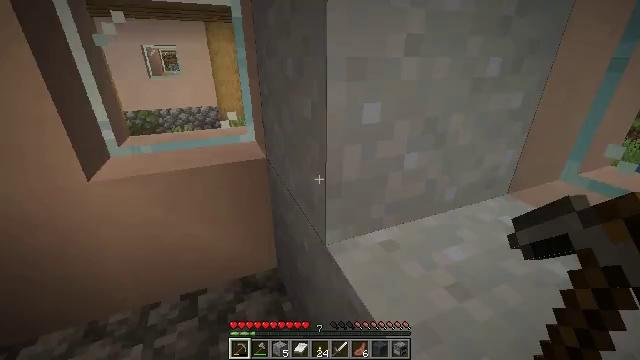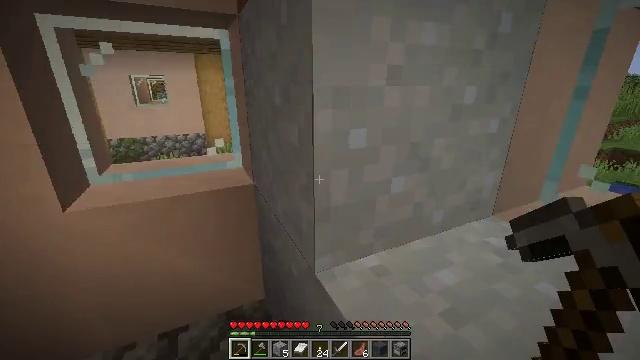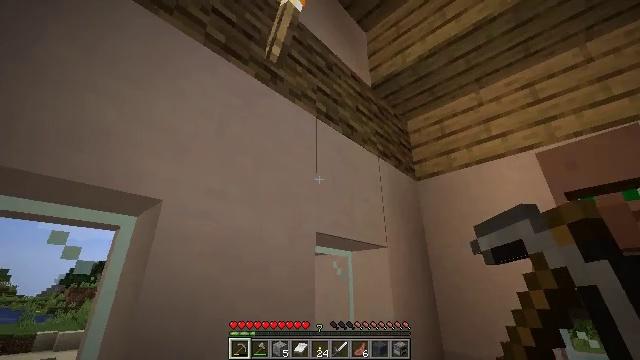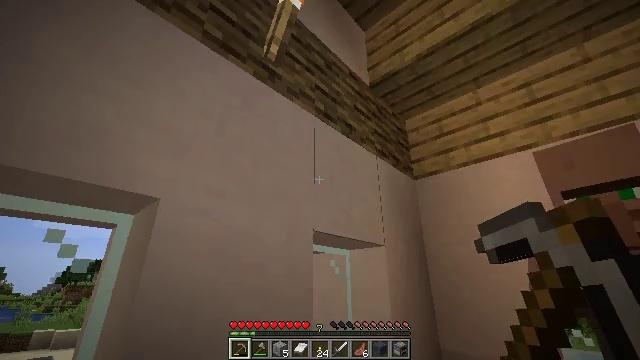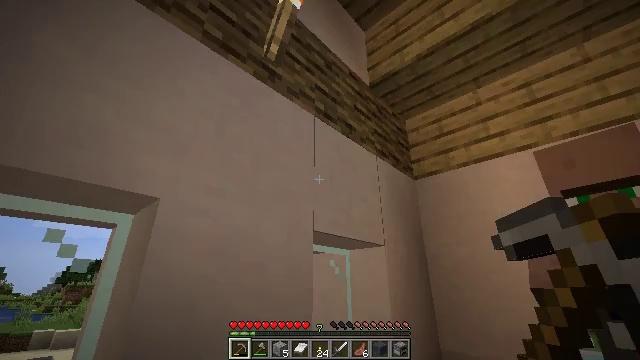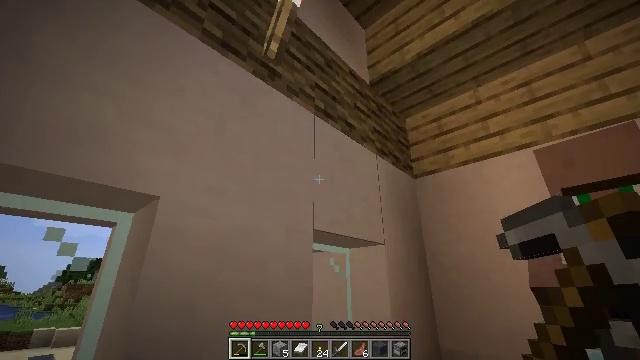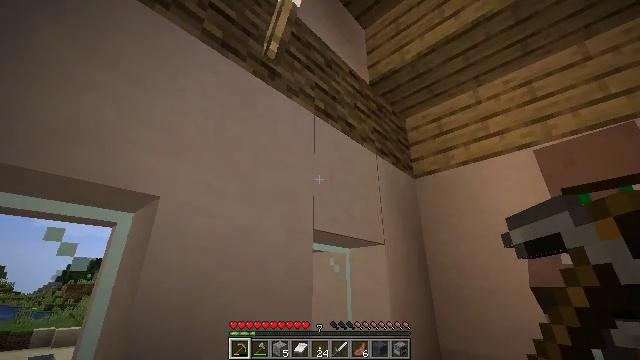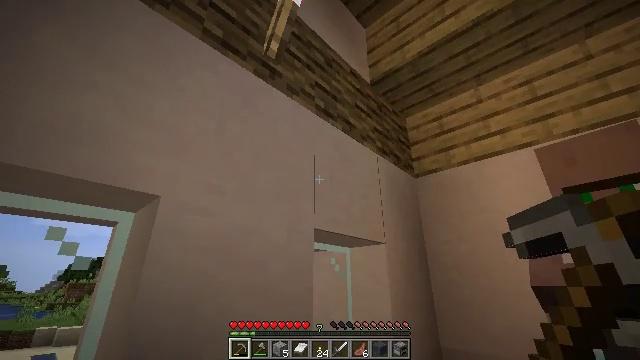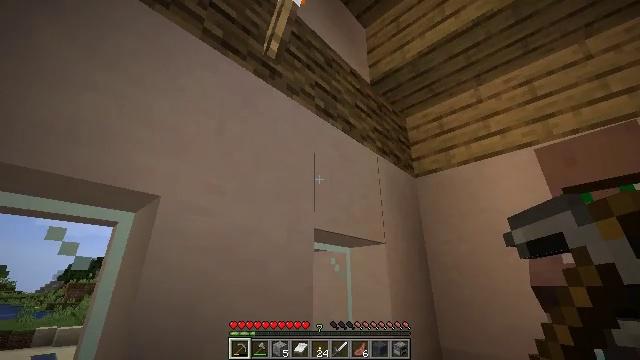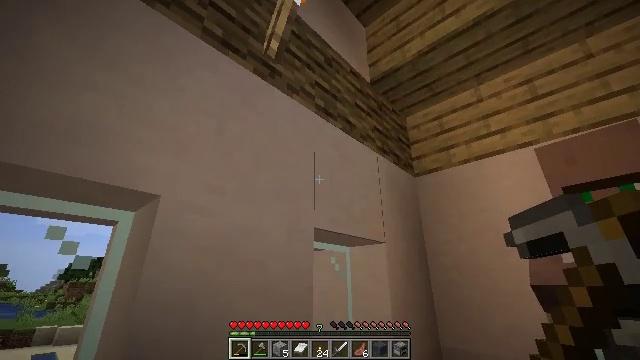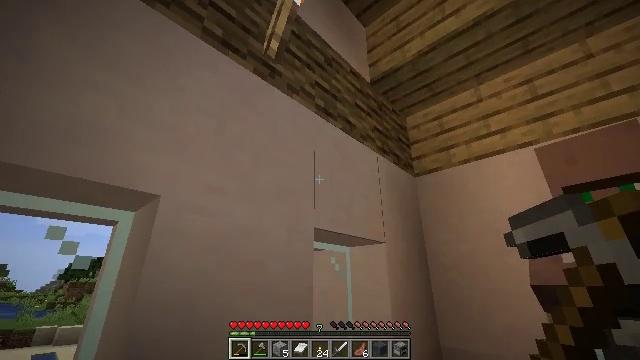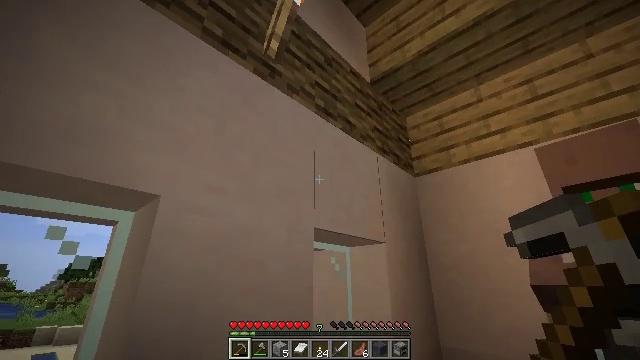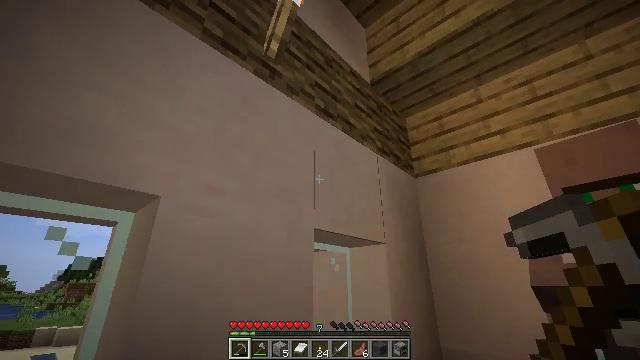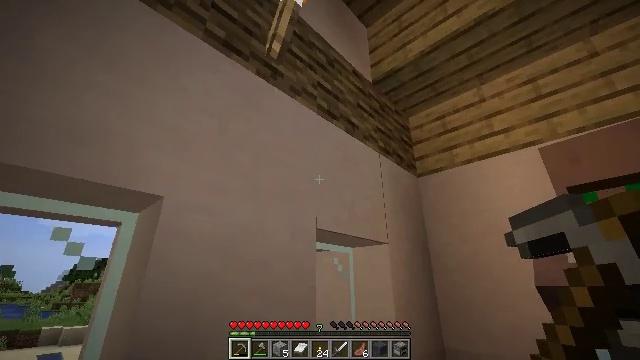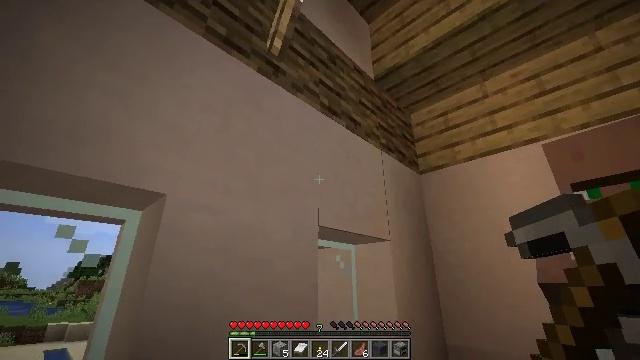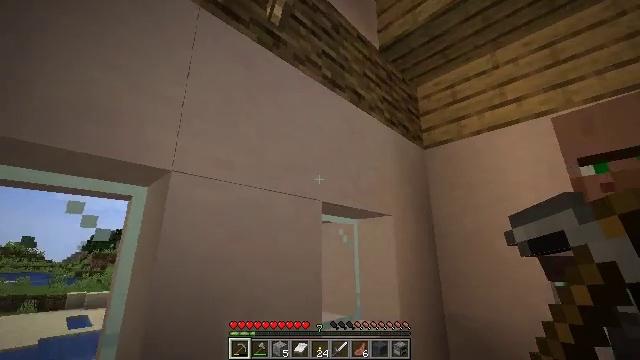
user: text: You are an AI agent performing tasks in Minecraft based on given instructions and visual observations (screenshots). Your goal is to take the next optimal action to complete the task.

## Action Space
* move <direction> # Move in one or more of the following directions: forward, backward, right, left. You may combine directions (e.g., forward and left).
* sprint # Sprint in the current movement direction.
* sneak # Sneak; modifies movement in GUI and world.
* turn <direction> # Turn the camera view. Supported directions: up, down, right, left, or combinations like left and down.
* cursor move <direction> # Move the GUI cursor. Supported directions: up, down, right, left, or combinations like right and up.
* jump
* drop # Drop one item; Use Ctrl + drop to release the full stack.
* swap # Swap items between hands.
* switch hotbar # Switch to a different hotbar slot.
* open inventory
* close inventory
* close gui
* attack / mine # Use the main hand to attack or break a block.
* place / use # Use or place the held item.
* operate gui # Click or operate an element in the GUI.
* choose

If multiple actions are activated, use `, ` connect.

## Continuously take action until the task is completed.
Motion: motion action
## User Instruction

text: Mine the clay from the riverbed.
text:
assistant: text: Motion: no_op
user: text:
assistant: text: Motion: turn right and up
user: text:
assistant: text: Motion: no_op
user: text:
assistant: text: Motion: no_op
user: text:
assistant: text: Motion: no_op
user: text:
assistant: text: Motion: no_op
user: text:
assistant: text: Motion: no_op
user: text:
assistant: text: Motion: no_op
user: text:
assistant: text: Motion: no_op
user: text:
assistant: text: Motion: no_op
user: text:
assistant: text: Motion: no_op
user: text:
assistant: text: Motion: no_op
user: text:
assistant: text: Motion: no_op
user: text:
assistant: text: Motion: no_op
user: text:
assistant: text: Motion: turn down
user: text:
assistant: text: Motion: turn left and down
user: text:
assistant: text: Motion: turn left and down
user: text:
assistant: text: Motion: turn left and down
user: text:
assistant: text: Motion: turn left
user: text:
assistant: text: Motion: turn left
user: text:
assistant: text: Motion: turn left
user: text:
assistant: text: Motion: turn left
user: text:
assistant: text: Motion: turn left
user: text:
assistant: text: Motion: turn left
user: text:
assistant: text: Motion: no_op
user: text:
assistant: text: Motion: no_op
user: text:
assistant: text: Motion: turn right
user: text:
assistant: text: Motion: turn right
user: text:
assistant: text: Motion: turn right and up
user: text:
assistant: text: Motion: no_op